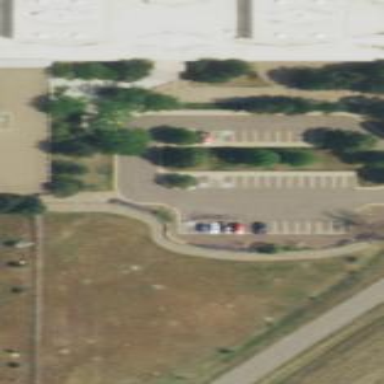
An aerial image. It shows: Parking area with asphalt surface.